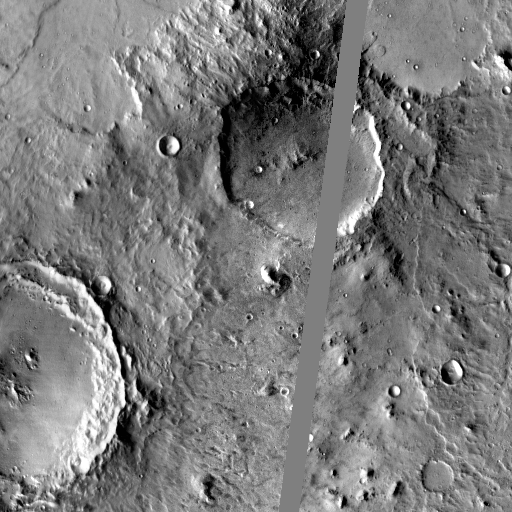
Crater classes present: Background, Other, Buried, Secondary